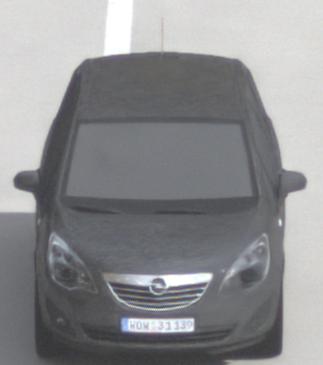
Make: Opel
Model: Meriva 1.4
Detailed model: Meriva (B)
Model produced from: 2010/05
Model produced until: 2013/11
Doors: 5
Color: gray
Road condition: dry road
Daytime: morning or afternoon
Contrast: low contrast